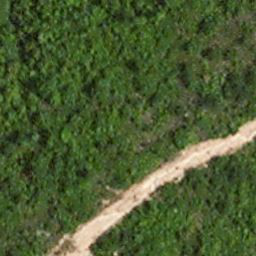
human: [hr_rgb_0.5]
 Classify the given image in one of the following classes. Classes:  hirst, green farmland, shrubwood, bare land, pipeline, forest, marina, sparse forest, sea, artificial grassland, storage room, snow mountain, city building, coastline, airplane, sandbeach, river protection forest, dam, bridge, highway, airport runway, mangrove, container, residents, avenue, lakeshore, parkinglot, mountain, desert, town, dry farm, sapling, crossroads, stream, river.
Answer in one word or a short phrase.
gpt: avenue